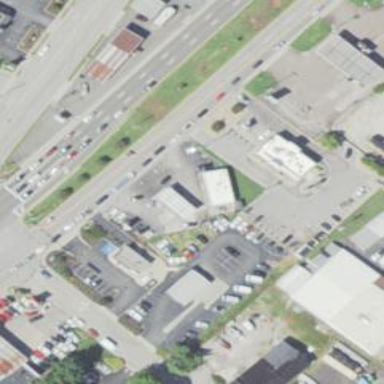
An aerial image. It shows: Convenience shop.